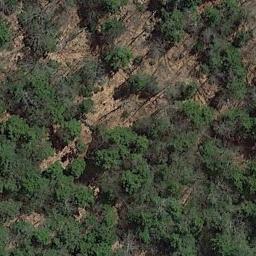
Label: forest